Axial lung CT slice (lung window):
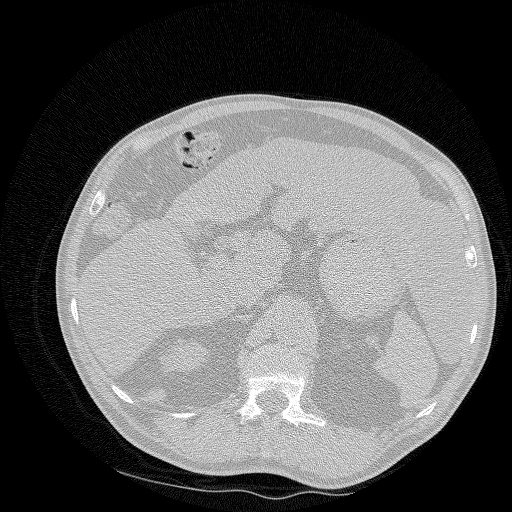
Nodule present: no